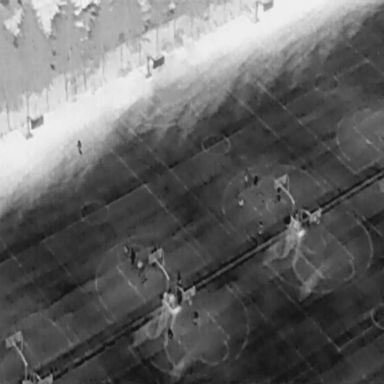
There are 12 People in the infrared image.